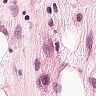
Metastatic tissue present: yes